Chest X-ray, PA view. Patient: 43 years old, sex M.
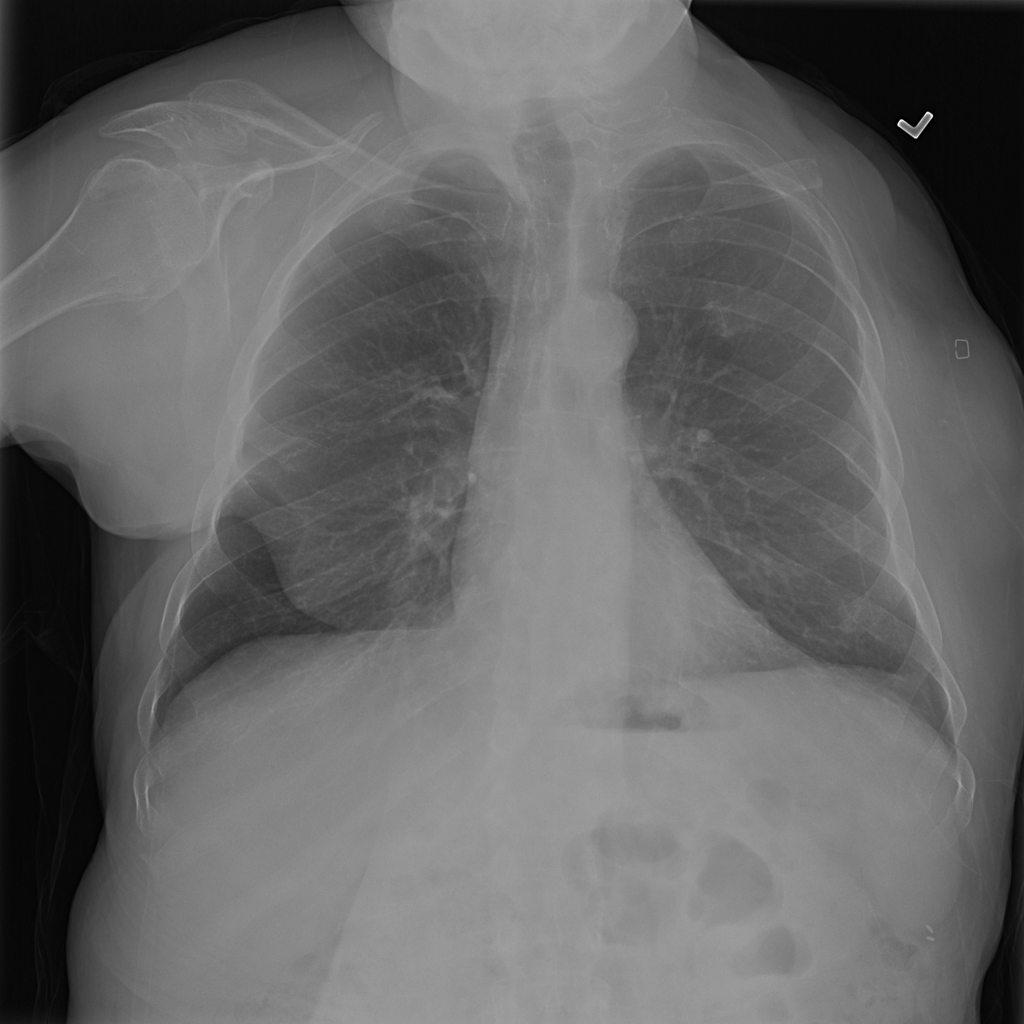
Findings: Atelectasis